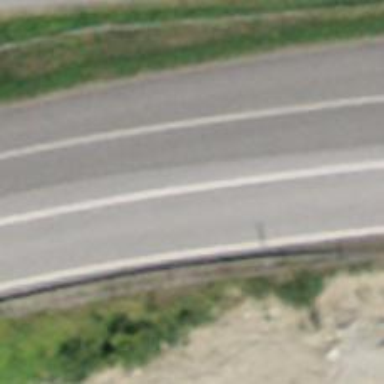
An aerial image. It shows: Motorway link with asphalt surface.